Question: While understanding natural joins, I came across the query:
> Find the names of branches with customers who have an account in the bank and live in Harrison
The relational algebra expression from the book as follows:

Implementing the same with the query:
'''
select distinct a.branch_name from depositor d, account a, customer where d.account_number=a.account_number and customer.customer_city='Harrison';
'''
I get spurious tuples as follows:
'''
+-------------+
| branch_name |
+-------------+
| Perryridge |
| Downtown |
| Brighton |
| Redwood |
| Mianus |
| Round Hill |
+-------------+
6 rows in set (0.00 sec)
'''
But the query must have returned only Brighton and Perryridge based on the schema as follows:
'''
mysql> select * from account;
+----------------+-------------+---------+
| account_number | branch_name | balance |
+----------------+-------------+---------+
| A101 | Downtown | 500 |
| A102 | Perryridge | 400 |
| A201 | Brighton | 900 |
| A215 | Mianus | 700 |
| A217 | Brighton | 750 |
| A222 | Redwood | 700 |
| A305 | Round Hill | 350 |
+----------------+-------------+---------+
7 rows in set (0.00 sec)
mysql> select * from customer;
+---------------+-----------------+---------------+
| customer_name | customer_street | customer_city |
+---------------+-----------------+---------------+
| Adams | Spring | Pittsfield |
| Brooks | Senator | Brooklyn |
| Curry | North | Rye |
| Glenn | Sand Hill | Woodside |
| Green | Walnut | Stamford |
| Hayes | Main | Harrison |
| Johnson | Alma | Palo Alto |
| Jones | Main | Harrison |
| Lindsay | Park | Pittsfield |
| Smith | North | Rye |
| Turner | Putnam | Stamford |
| Williams | Nassau | Princeton |
+---------------+-----------------+---------------+
12 rows in set (0.00 sec)
mysql> select * from depositor;
+---------------+----------------+
| customer_name | account_number |
+---------------+----------------+
| Hayes | A102 |
| Johnson | A101 |
| Johnson | A201 |
| Jones | A217 |
| Lindsay | A222 |
| Smith | A215 |
| Turner | A305 |
+---------------+----------------+
7 rows in set (0.00 sec)
'''
Where am I making the mistake?
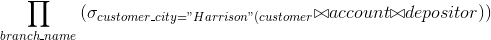
Answer: You didnt make join for table, your query should be like this
'''
Select a.branch_name
From depositor d
Join account a
on d.account_number=a.account_number
Join customer as c
on d.customer_name = c.customer_name
Where c.customer_city='Harrison'
'''
I dont know how to join table to maybe by name or if you have some key just replace it and you will get your result.
How to make joins in where clause <URL>